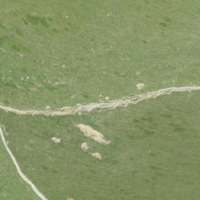
EUNIS habitat code: 26
Species observed at this site:
Gentianella campestris